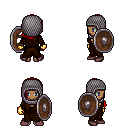
a pixel art fantasy rpg character, female body template, human, dark skin, brown robe, magenta pants, red left-swept hairstyle, chain hood, gold gloves, maroon shoes, shield, four views (front, back, left, right), 2x2 character sprite sheet, small pixel art, hard edges, no anti-aliasing